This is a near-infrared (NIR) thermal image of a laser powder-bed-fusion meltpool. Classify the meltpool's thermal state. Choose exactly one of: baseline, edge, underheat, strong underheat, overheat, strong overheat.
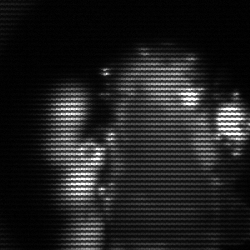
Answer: strong underheat